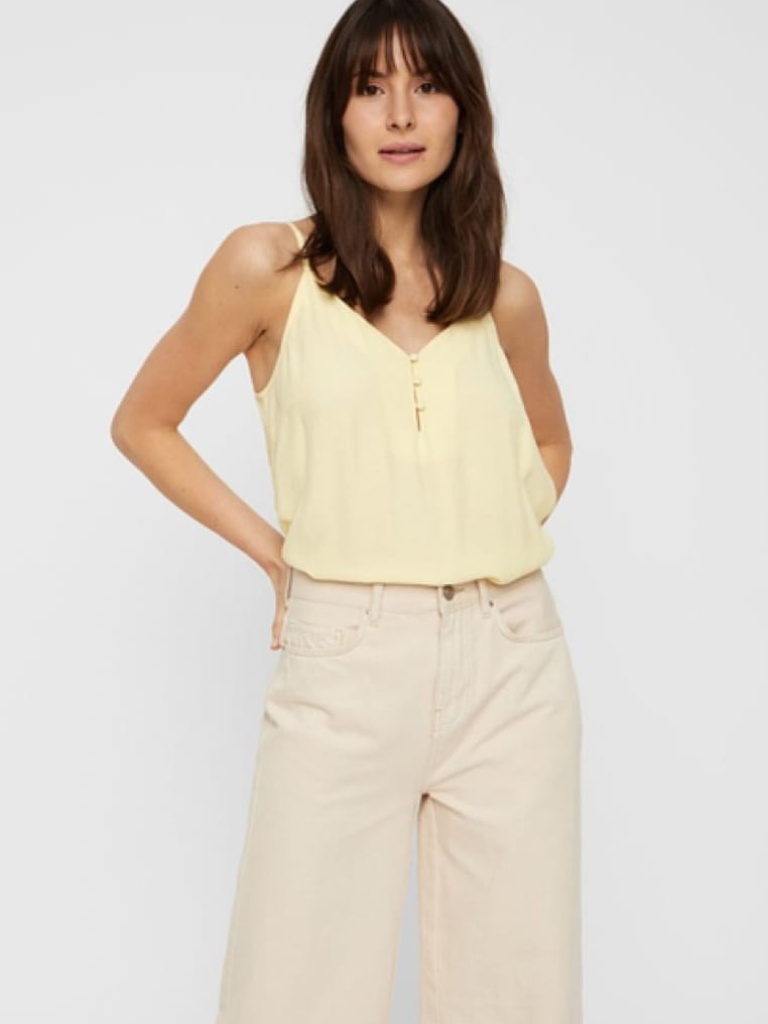
silk loose sleeveless hip length Fully Tucked in v-neck camisole